Question: I can't figure out why setOnItemClickListener doesn't work. I have ListView with custom ListItem layout,- and i'd like to start other activity when user click on row.
I saw lots of topic with this problem, but nothing helped.
Screen:

activity_main.xml:
'''
<RelativeLayout
xmlns:android="http://schemas.android.com/apk/res/android"
android:layout_width="match_parent"
android:layout_height="match_parent">
<ListView
android:id="@+id/notes_list"
android:layout_width="match_parent"
android:layout_height="match_parent"
android:layout_above="@+id/addNote">
</ListView>
<TextView
android:id="@+id/empty_list_item"
android:layout_width="match_parent"
android:layout_height="match_parent"
android:text="@string/empty_notes"
android:visibility="gone"
android:gravity="center"
android:layout_above="@+id/addNote"
/>
<Button
android:id="@+id/addNote"
android:layout_width="match_parent"
android:layout_height="wrap_content"
android:text="@string/add_note"
android:layout_alignParentBottom="true"
/>
</RelativeLayout>
'''
list_row.xml:
'''
<?xml version="1.0" encoding="utf-8"?>
<RelativeLayout xmlns:android="http://schemas.android.com/apk/res/android"
android:layout_width="fill_parent"
android:layout_height="wrap_content"
android:orientation="horizontal"
android:padding="5dip" >
<!-- Note text-->
<TextView
android:id="@+id/noteText"
android:layout_width="wrap_content"
android:layout_height="wrap_content"
android:textColor="#040404"
android:typeface="sans"
android:textSize="15dip"
android:textStyle="bold" />
<!-- Note createdAt -->
<TextView
android:id="@+id/noteCreatedAt"
android:layout_width="fill_parent"
android:layout_height="wrap_content"
android:layout_below="@id/noteText"
android:textColor="#343434"
android:textSize="10dip"
android:layout_marginTop="1dip" />
<!-- Note complete -->
<Button
android:id="@+id/btnCompleteNote"
android:layout_width="wrap_content"
android:layout_height="wrap_content"
android:layout_alignParentRight="true"
android:layout_centerVertical="true"
android:text="Complete" />
</RelativeLayout>
'''
RNoteAdapter.java:
'''
public class RNoteAdapter extends ArrayAdapter<RNote> {
private Context context;
private int resource;
RNote[] data;
private RNoteRepository noteRepository;
public RNoteAdapter(Context context, int resource, RNote[] data) {
super(context, resource, data);
this.context = context;
this.resource = resource;
this.data = data;
this.noteRepository = new RNoteRepository(context);
}
@Override
public View getView(int position, View convertView, ViewGroup parent) {
View row = convertView;
RNoteHolder holder = null;
if(row == null) {
LayoutInflater inflater = ((Activity)context).getLayoutInflater();
row = inflater.inflate(resource, parent, false);
holder = new RNoteHolder();
holder.noteText = (TextView)row.findViewById(R.id.noteText);
holder.noteCreatedAt = (TextView)row.findViewById(R.id.noteCreatedAt);
holder.btnCompleteNote = (Button)row.findViewById(R.id.btnCompleteNote);
row.setTag(holder);
} else {
holder = (RNoteHolder)row.getTag();
}
final RNote note = data[position];
if(note.IsCompleted) {
holder.noteText.setPaintFlags(holder.noteText.getPaintFlags() | Paint.STRIKE_THRU_TEXT_FLAG);
}
holder.noteText.setText(note.Text);
DateFormat df = new SimpleDateFormat("dd.MM.yyyy v HH:mm");
holder.noteCreatedAt.setText(df.format(note.CreatedAtUtc));
holder.btnCompleteNote.setOnClickListener(new View.OnClickListener() {
@Override
public void onClick(View v) {
note.IsCompleted = true;
noteRepository.save(note);
RNoteAdapter.this.notifyDataSetChanged();
}
});
return row;
}
static class RNoteHolder {
TextView noteText;
TextView noteCreatedAt;
Button btnCompleteNote;
}
}
'''
MainActivity.java
'''
public class MainActivity extends ActionBarActivity {
private RNoteRepository _noteRepository = new RNoteRepository(this);
private Button addButton;
private ListView notesList;
RNoteAdapter adapter;
private void init() {
notesList = (ListView)findViewById(R.id.notes_list);
addButton = (Button)findViewById(R.id.addNote);
notesList.setEmptyView(findViewById(R.id.empty_list_item));
addButton.setOnClickListener(new View.OnClickListener() {
@Override
public void onClick(View v) {
showEditNoteActivity(0);
}
});
notesList.setOnItemClickListener(new AdapterView.OnItemClickListener() {
@Override
public void onItemClick(AdapterView<?> parent, View view, int position, long id) {
showEditNoteActivity(id);
}
});
}
private void updateData() {
List<RNote> list = _noteRepository.getAll();
RNote[] array = list.toArray(new RNote[list.size()]);
adapter = new RNoteAdapter(this, R.layout.list_row, array);
notesList.setAdapter(adapter);
}
private void showEditNoteActivity(long noteId) {
Intent intent = new Intent(getApplicationContext(), EditNoteActivity.class);
intent.putExtra("noteId", noteId);
startActivityForResult(intent, 1);
}
private void showDialog(String text) {
Toast toast = Toast.makeText(getApplicationContext(), text, Toast.LENGTH_SHORT);
toast.setGravity(Gravity.CENTER, 0, 0);
toast.show();
}
@Override
protected void onActivityResult(int requestCode, int resultCode, Intent data) {
if (data == null) {
return;
}
String msg = data.getStringExtra("response");
showDialog(msg);
}
@Override
protected void onCreate(Bundle savedInstanceState) {
super.onCreate(savedInstanceState);
setContentView(R.layout.activity_main);
init();
}
@Override
protected void onResume() {
super.onResume();
updateData();
}
@Override
public boolean onCreateOptionsMenu(Menu menu) {
// Inflate the menu; this adds items to the action bar if it is present.
getMenuInflater().inflate(R.menu.menu_main, menu);
return true;
}
@Override
public boolean onOptionsItemSelected(MenuItem item) {
// Handle action bar item clicks here. The action bar will
// automatically handle clicks on the Home/Up button, so long
// as you specify a parent activity in AndroidManifest.xml.
int id = item.getItemId();
//noinspection SimplifiableIfStatement
if (id == R.id.action_settings) {
return true;
}
return super.onOptionsItemSelected(item);
}
}
'''
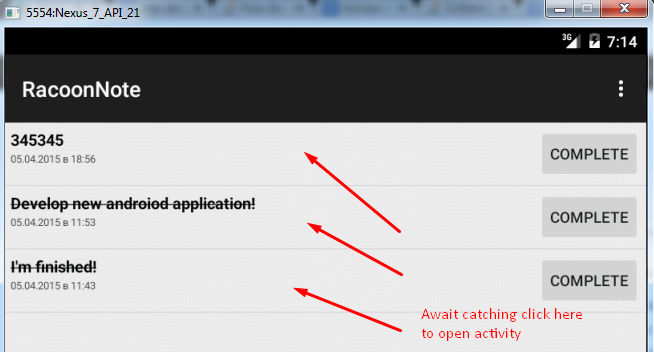
Answer: add
'''
android:descendantFocusability="blocksDescendants"
'''
to your ListView's row root.
The implementation of 'getItemId' of 'ArrayAdapter' returns position and not the id of your 'RNote', so you probably want to override it to make it return the correct information